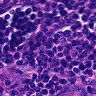
Metastatic tissue present: yes